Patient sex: M
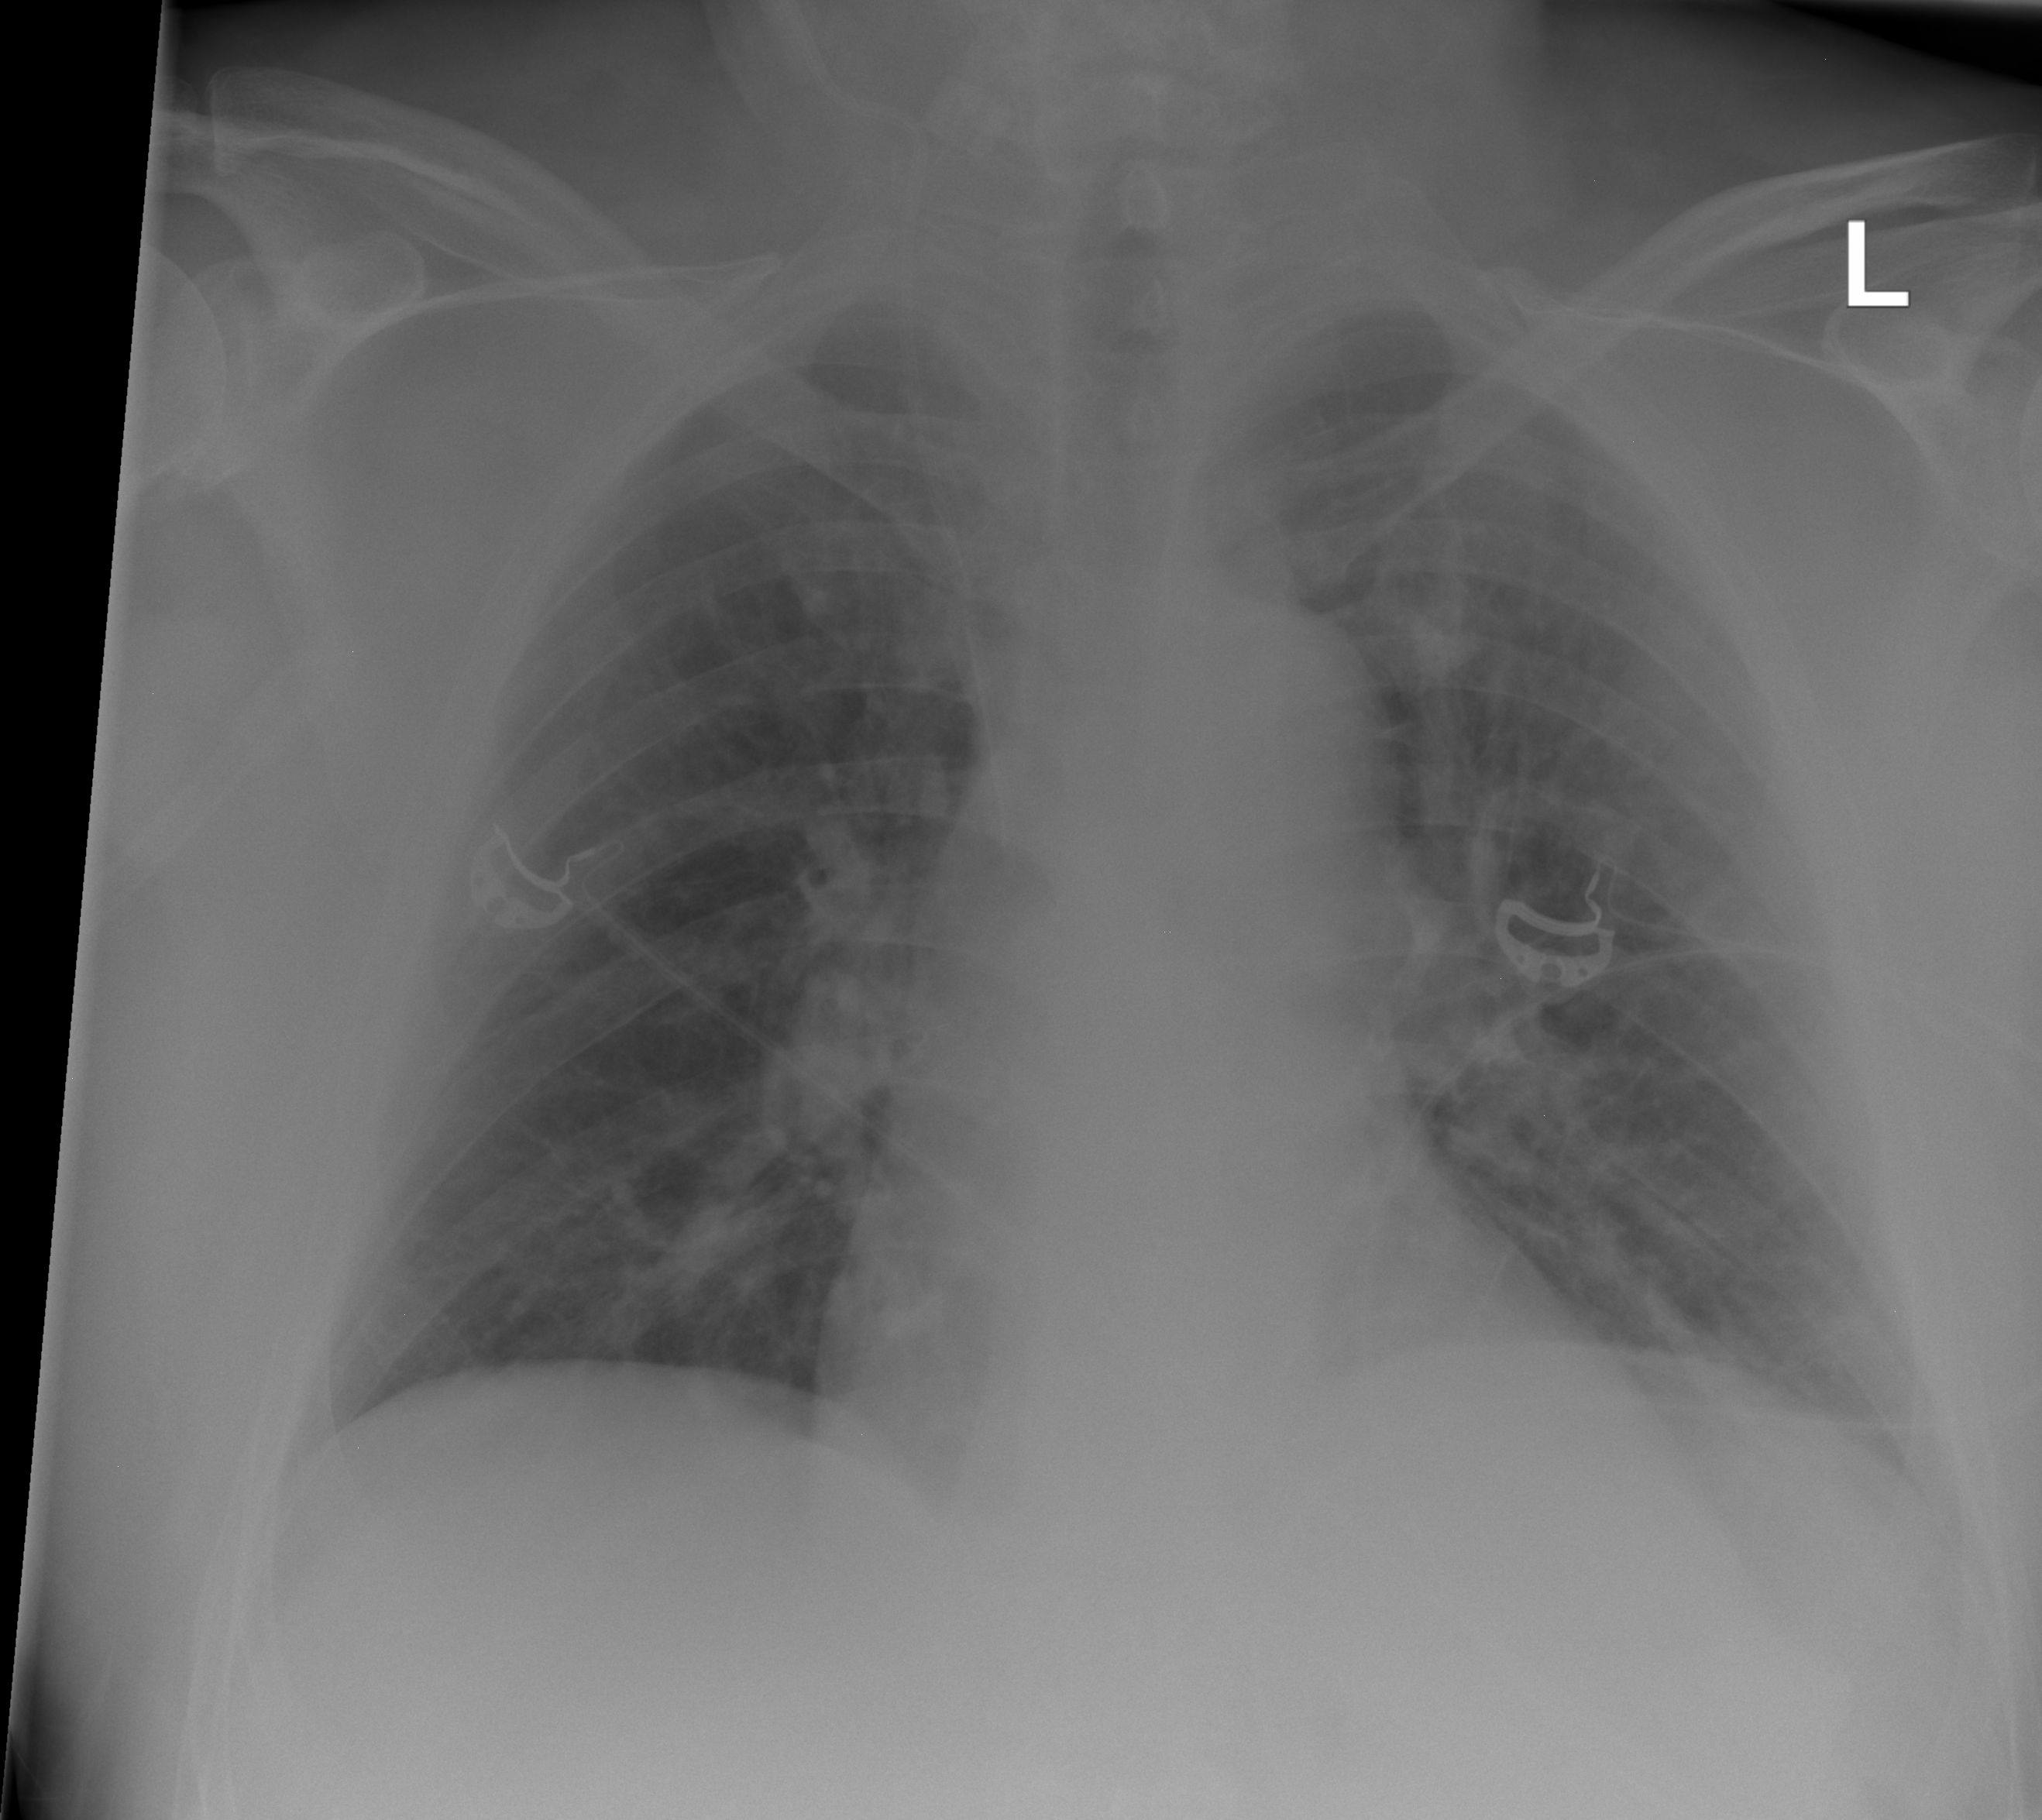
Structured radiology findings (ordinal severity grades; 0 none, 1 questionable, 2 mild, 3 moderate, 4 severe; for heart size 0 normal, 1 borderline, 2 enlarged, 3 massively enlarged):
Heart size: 0
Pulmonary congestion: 2
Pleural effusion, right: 0
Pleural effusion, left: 0
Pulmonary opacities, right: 0
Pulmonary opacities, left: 0
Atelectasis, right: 0
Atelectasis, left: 0